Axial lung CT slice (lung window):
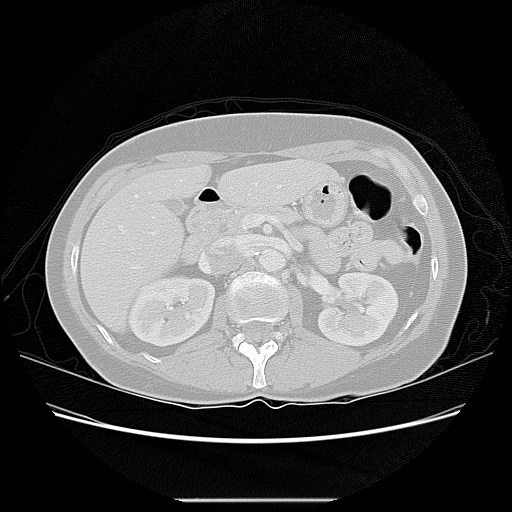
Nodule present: no